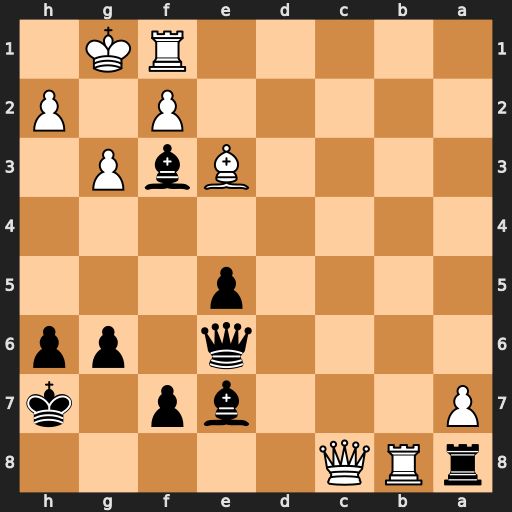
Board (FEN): rRQ5/P3bp1k/4q1pp/4p3/8/4BbP1/5P1P/5RK1
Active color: b
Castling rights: -
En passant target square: -
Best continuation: Qxc8 Rxc8 Rxc8